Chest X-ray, AP view. Patient: 76 years old, sex M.
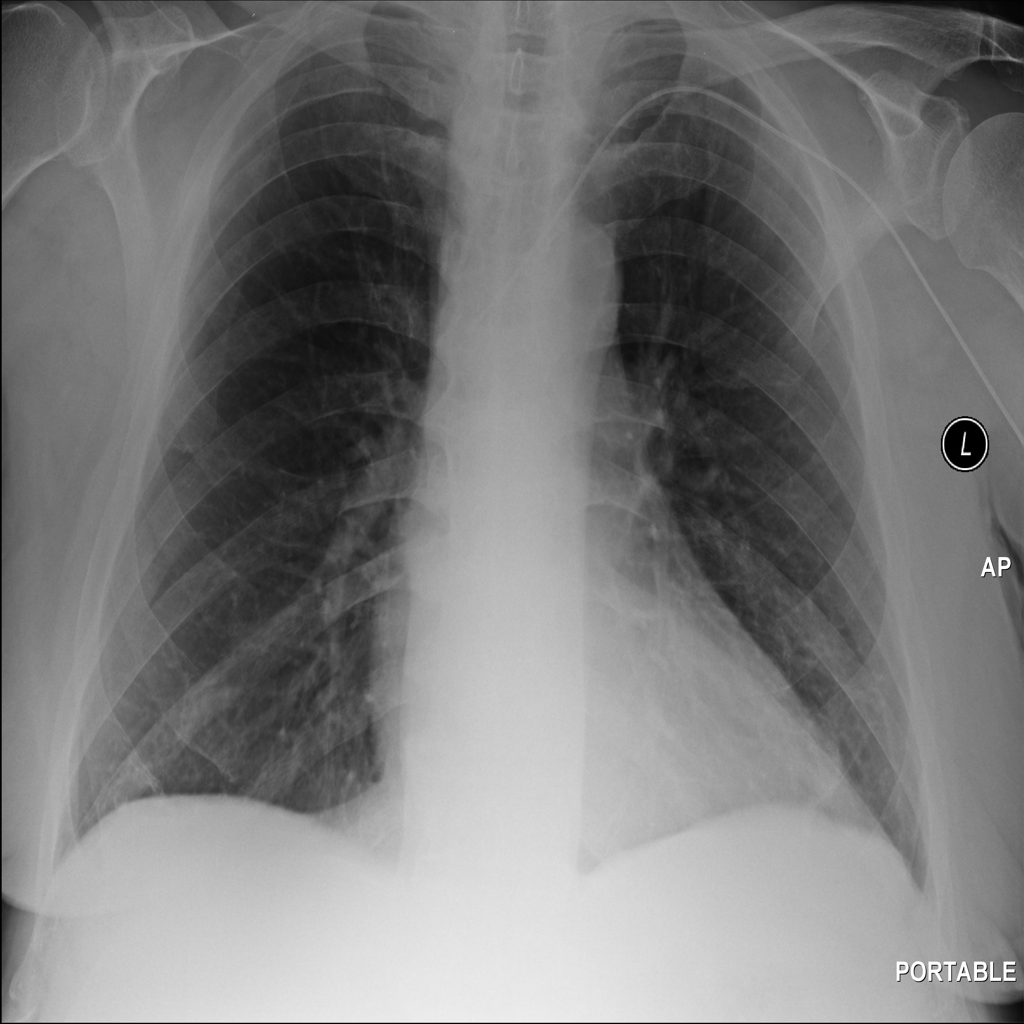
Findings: No Finding